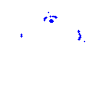
Particle: proton